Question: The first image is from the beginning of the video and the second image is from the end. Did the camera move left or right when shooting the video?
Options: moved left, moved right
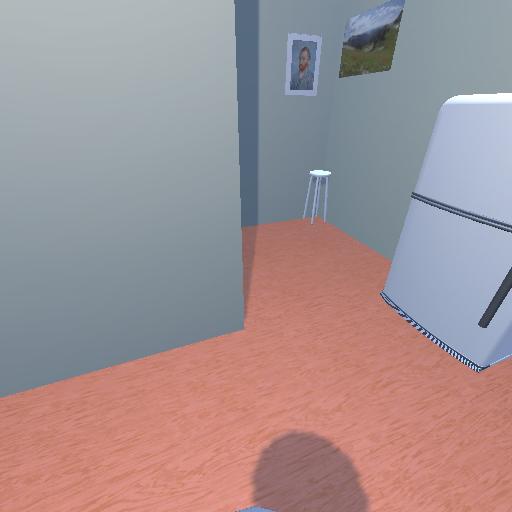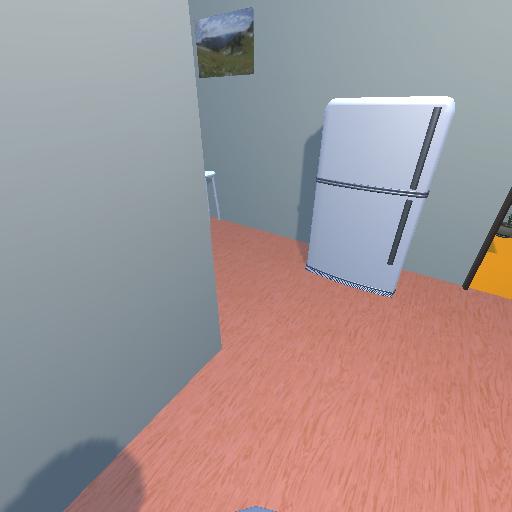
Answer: moved left